Question:
What the problem with this << give the button name like this not accepted in xaml
< , > , & , "" and space Thank You
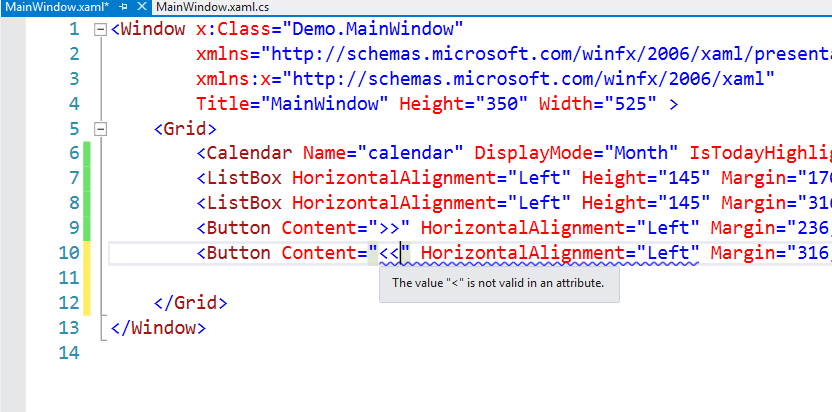
Answer: To explain this behavior we need to know the following:
> Button is one of content controls, which are simply controls that are
constrained to contain a single item. Content controls all derive from
System.Windows.Controls.ContentControl, which has a Content property
of type Object that contains the single item. Because a content
control's single item can be any arbitrary object, the control can
contain a potentially large tree of objects. There just can be only
one direct child.
If you open an Error list window, you can see many errors there, not just that one in your picture.
For me, it's
- - - - -
Now, you could guess why it's not a valid character, not to mention that a solution is also described there in the last error. The compiler is confused, it thinks that you are nesting in a new UI element.
As for the other question about not allowed characters in a name, it's obvious. They are not allowed to be used in names in C# or VB.NET either. If you try it in XAML, it will produce an error saying what's allowed. It's just a decision made by a team who designed this. There are languages where these characters can be used as identifiers for objects.
There's a more elaborative explanation in the following <URL>.